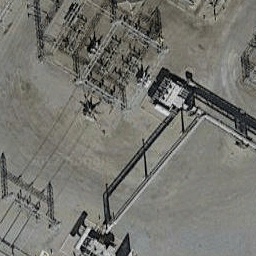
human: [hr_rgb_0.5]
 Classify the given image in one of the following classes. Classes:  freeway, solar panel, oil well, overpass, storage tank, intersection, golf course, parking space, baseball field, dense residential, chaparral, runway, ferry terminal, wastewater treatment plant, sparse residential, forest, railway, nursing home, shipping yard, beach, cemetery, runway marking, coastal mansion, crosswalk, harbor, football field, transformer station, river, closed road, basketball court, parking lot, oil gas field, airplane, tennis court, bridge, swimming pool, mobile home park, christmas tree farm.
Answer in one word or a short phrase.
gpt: transformer station